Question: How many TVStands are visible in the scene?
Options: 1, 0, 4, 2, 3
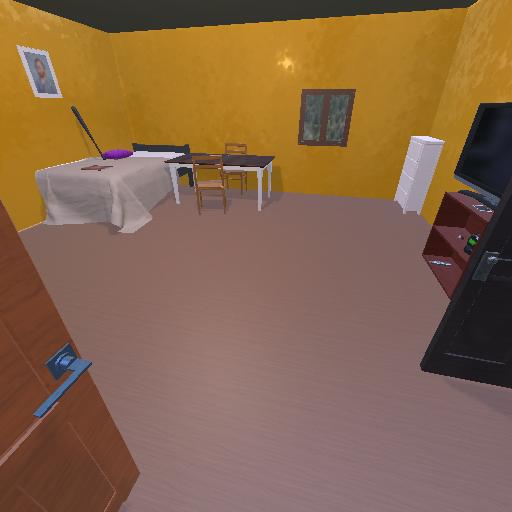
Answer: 1